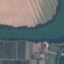
Land use / land cover: River